Question: I have a problem when I select cost on delivery as shipment method: the paypal button doesn't disappear, so the user could pay twice and this is a undesirable behaviour.
I've attached an image to clarify my problem because I'm searching the web but I don't find the solution.

Thanks
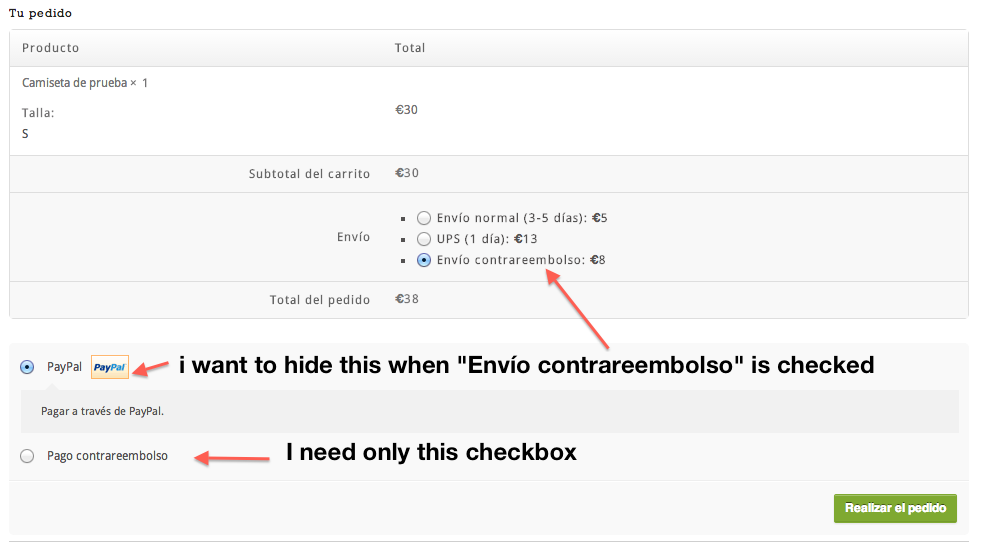
Answer: A good way how to do this is through jQuery. Put inside the of your document the following
'''
<script src="//ajax.googleapis.com/ajax/libs/jquery/2.0.0/jquery.min.js"></script>
'''
Then find the file where the checkout page is setup and enter the following:
'''
$(document).ready(function() {
if ($('input[name=your_radio_name]:checked').val() == "the value when the element should be hidden") {
$('#id_of_the_element_that_should_be_hidden').hide();
});
});
'''